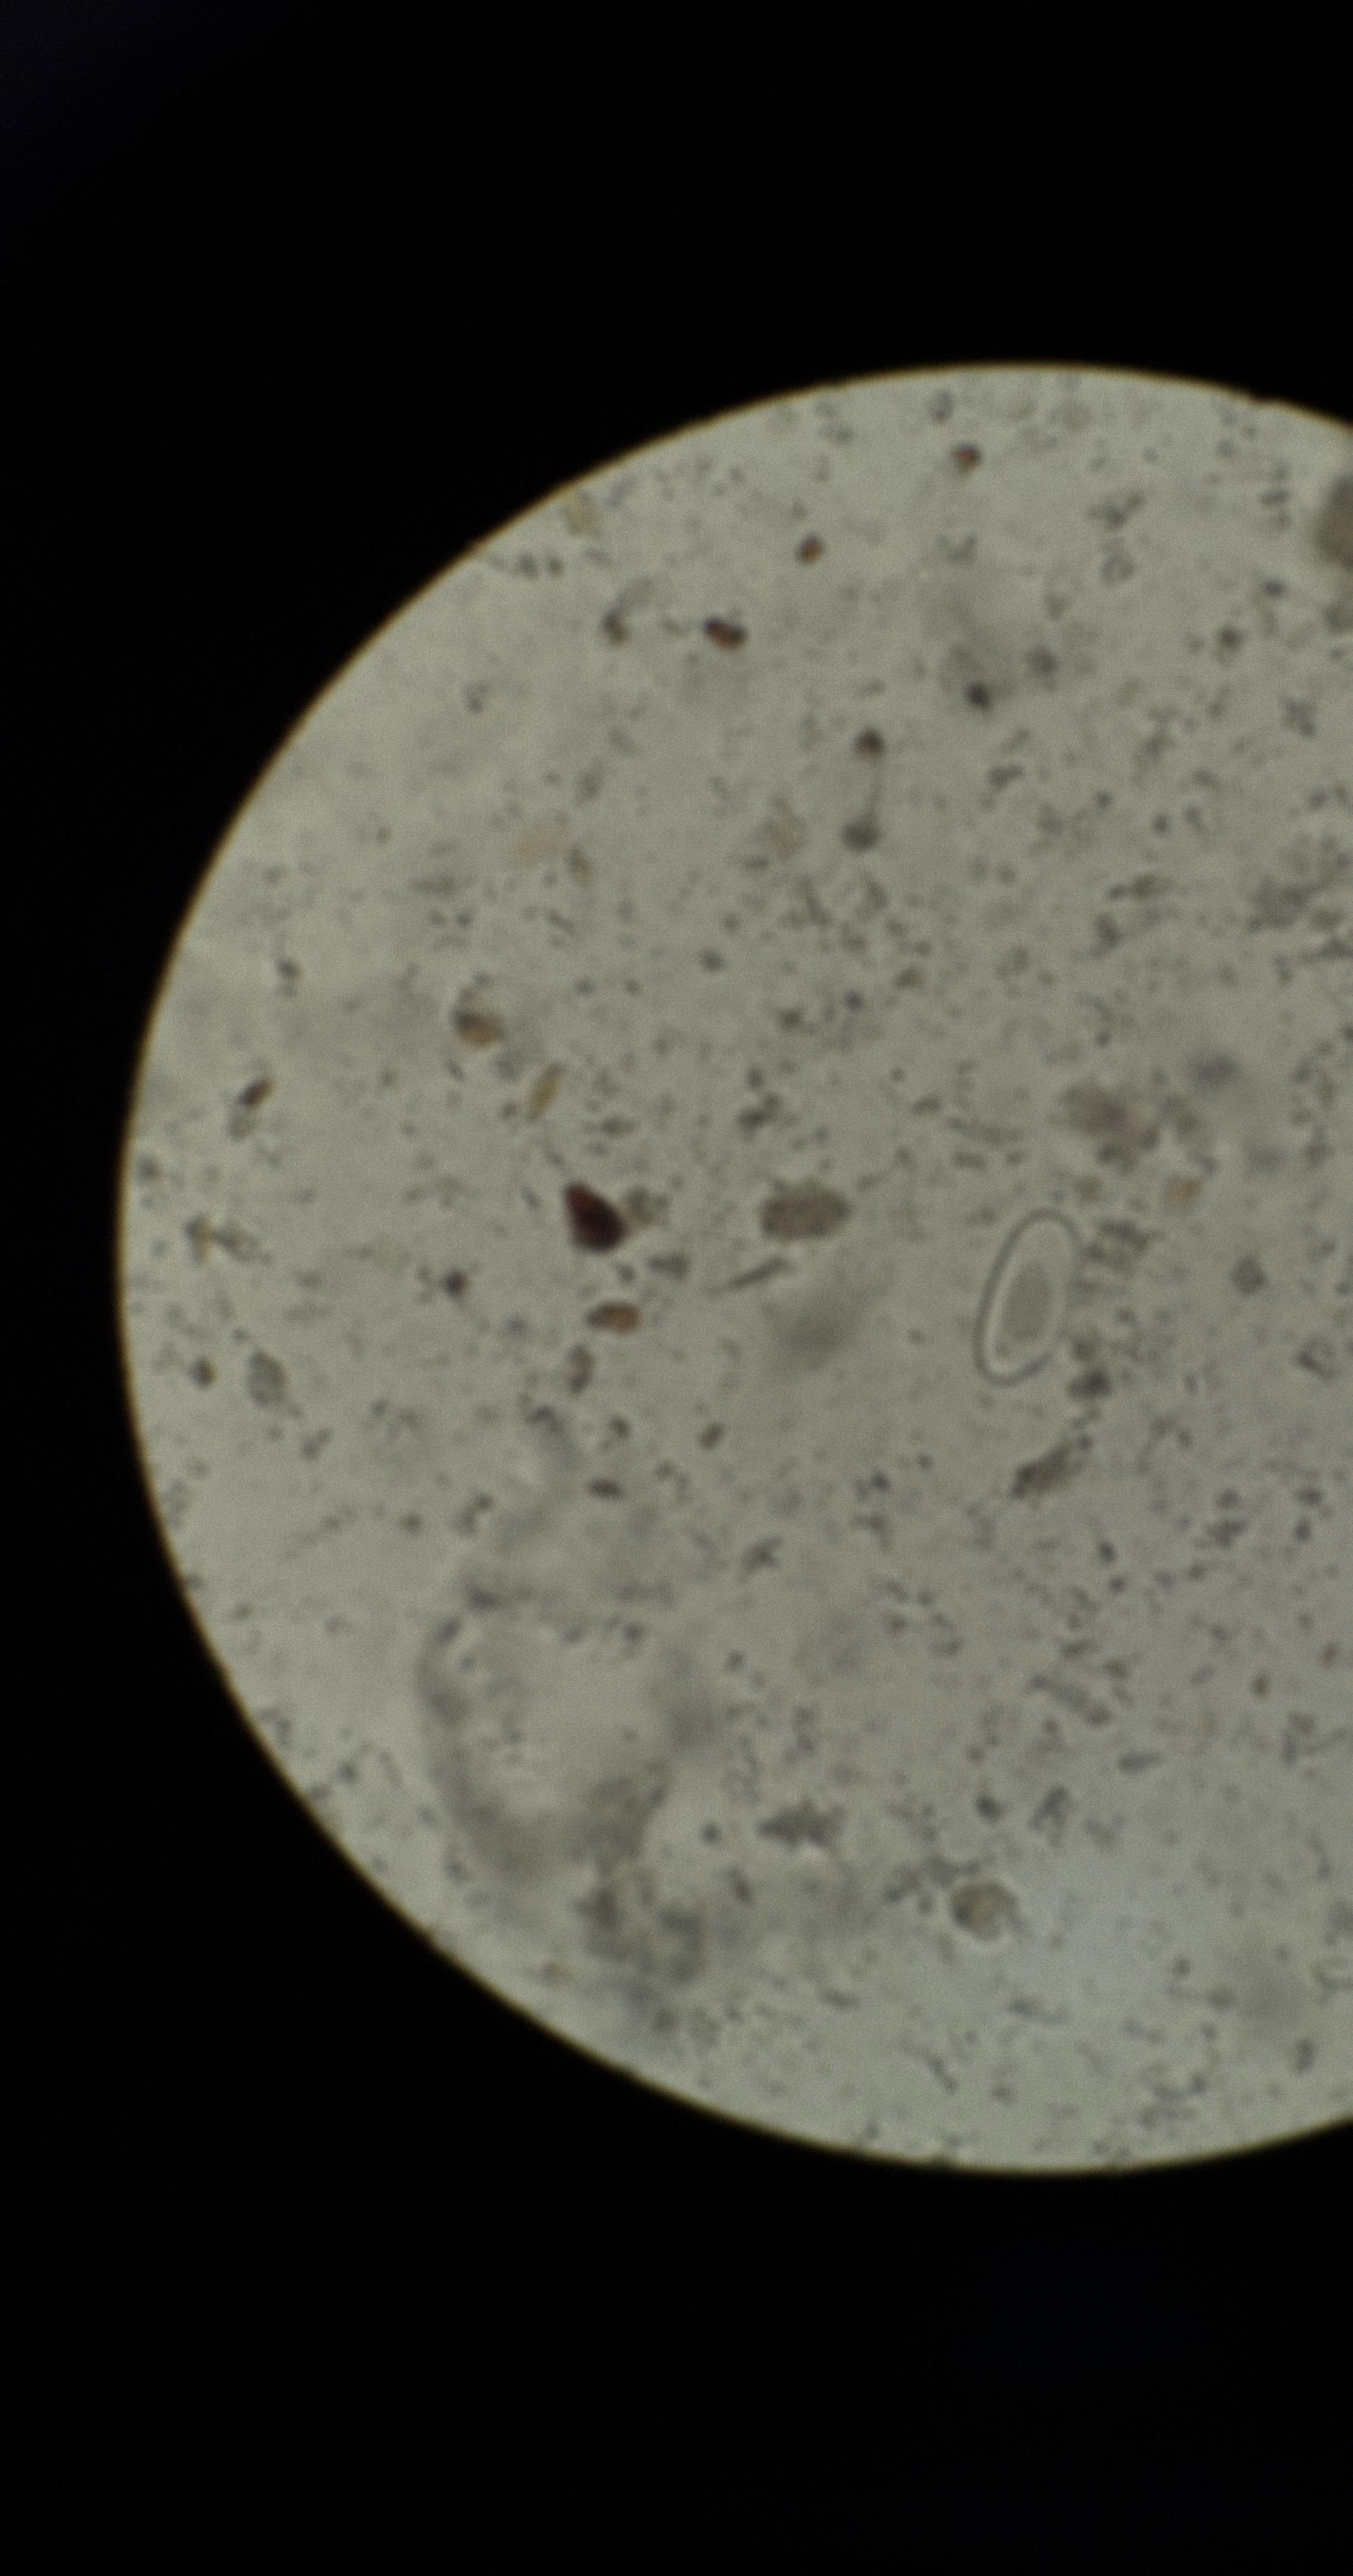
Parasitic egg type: Enterobius vermicularis